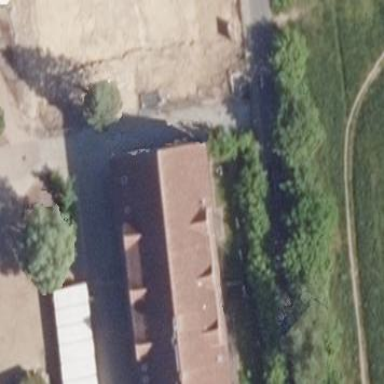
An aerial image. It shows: School building.